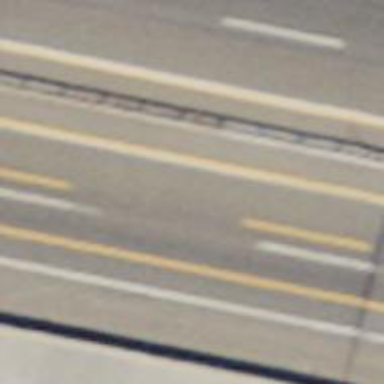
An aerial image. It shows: Asphalt bridge over motorway.